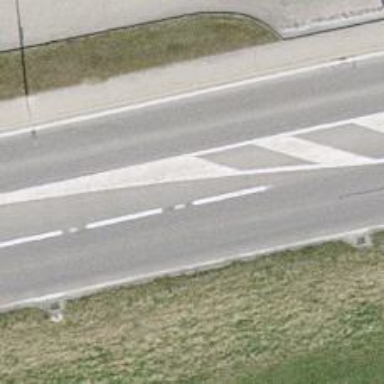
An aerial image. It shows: Asphalt road classified as primary highway.